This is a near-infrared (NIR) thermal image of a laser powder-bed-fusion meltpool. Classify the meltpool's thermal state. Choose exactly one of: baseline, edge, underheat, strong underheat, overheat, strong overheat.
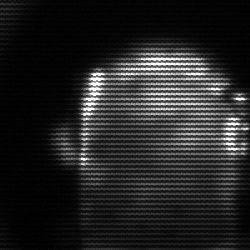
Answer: baseline